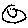
Label: smiley face